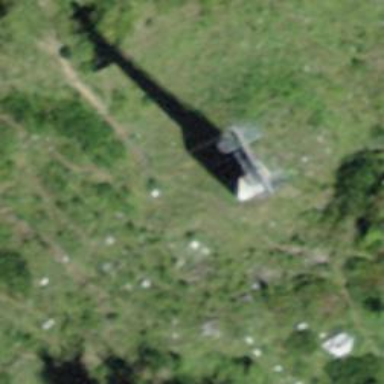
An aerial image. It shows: Pylon for aerialway.